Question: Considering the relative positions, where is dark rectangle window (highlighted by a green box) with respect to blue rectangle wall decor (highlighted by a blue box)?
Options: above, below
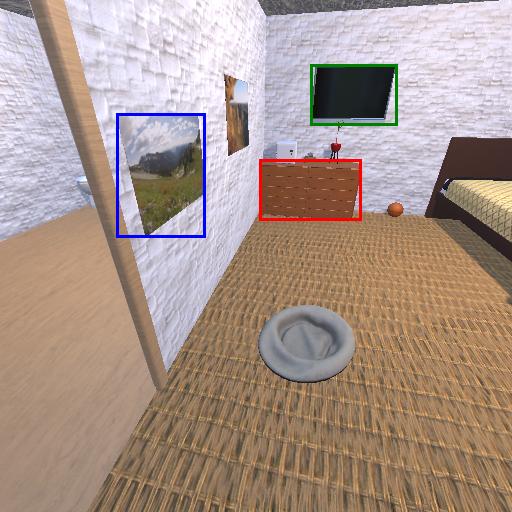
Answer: above